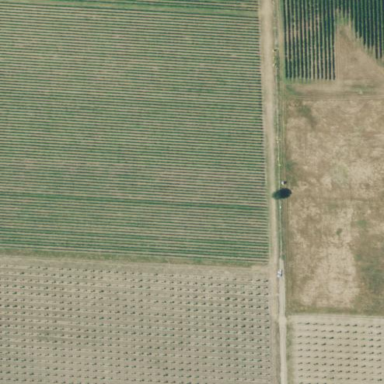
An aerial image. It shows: Vineyard growing grapes.